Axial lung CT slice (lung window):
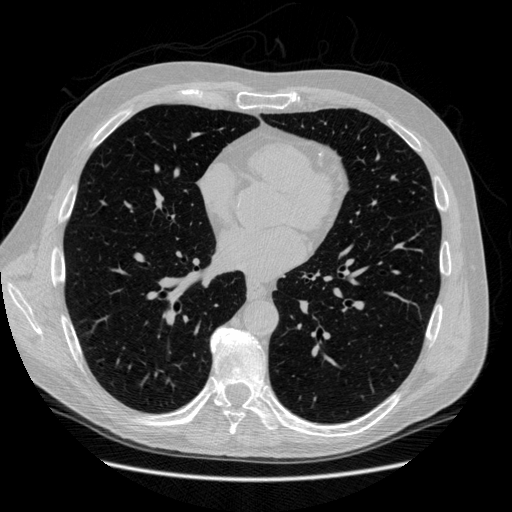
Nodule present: no